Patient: sex F, age 51
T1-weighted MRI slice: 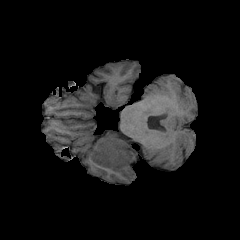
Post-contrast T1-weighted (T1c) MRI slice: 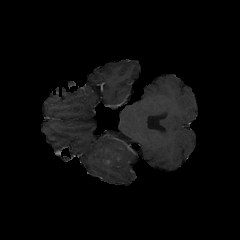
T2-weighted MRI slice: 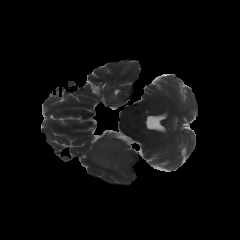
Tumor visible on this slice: yes
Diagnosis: Glioblastoma, IDH-wildtype
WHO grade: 4